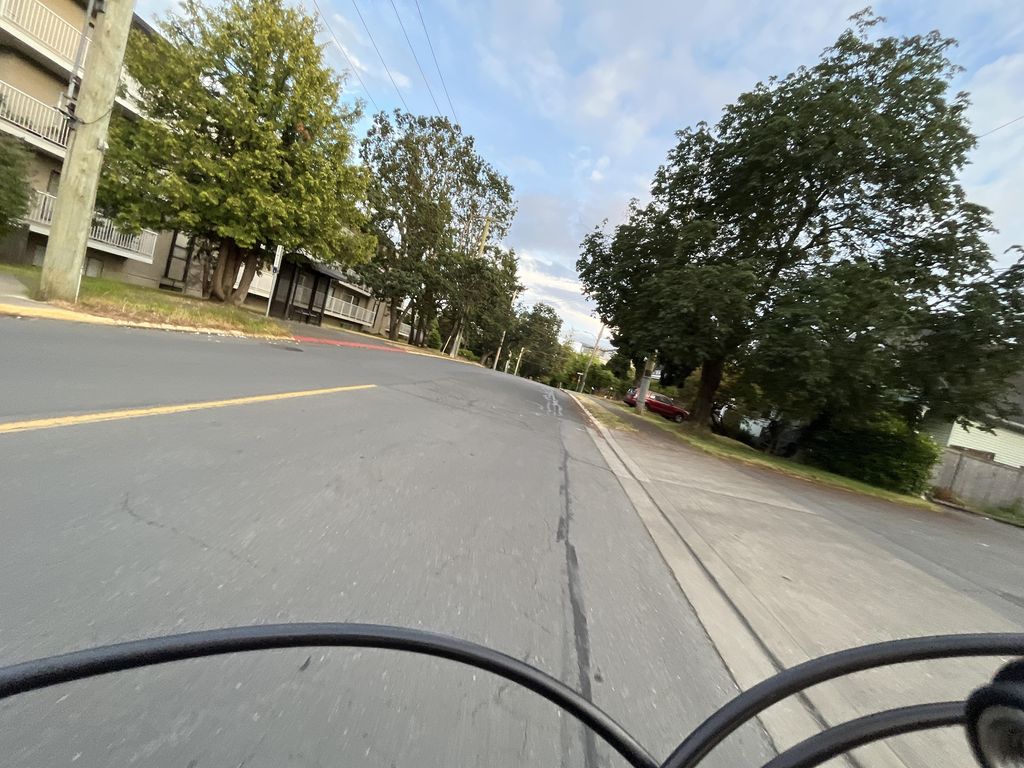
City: victoria